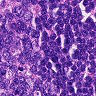
Metastatic tissue present: no